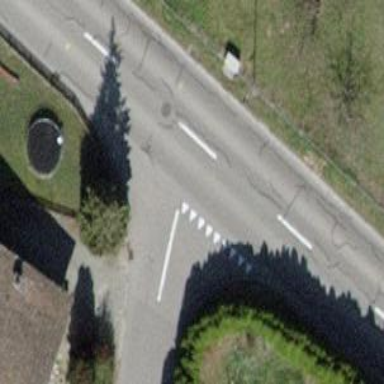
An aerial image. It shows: Primary road with asphalt surface and no sidewalk.